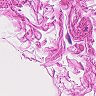
Metastatic tissue present: no